Question: I want to retrieve data from firebase with authentication user. I use ListView to display the data. But it do not show up after running.

'''
public class InfoDisplayActivity extends AppCompatActivity {
private ListView listViewINFO;
DatabaseReference databaseReference;
FirebaseAuth firebaseAuth;
List<UserInformation> infoList;
@Override
protected void onCreate(Bundle savedInstanceState) {
super.onCreate(savedInstanceState);
setContentView(R.layout.activity_info_display);
listViewINFO = findViewById(R.id.listViewINFO);
firebaseAuth = FirebaseAuth.getInstance();
if (firebaseAuth.getCurrentUser() == null){
finish();
startActivity(new Intent(this,RegisterActivity.class));
}
//FirebaseUser user = firebaseAuth.getCurrentUser();
infoList = new ArrayList<>();
}
@Override
protected void onStart() {
super.onStart();
databaseReference = FirebaseDatabase.getInstance().getReference("User Information");
FirebaseUser user = firebaseAuth.getCurrentUser();
String UserID = user.getUid();
databaseReference.child("User Information").child(UserID).addListenerForSingleValueEvent(new ValueEventListener() {
@Override
public void onDataChange(@NonNull DataSnapshot dataSnapshot) {
for (DataSnapshot INFOSnapshot : dataSnapshot.getChildren()){
UserInformation userInfo = INFOSnapshot.getValue(UserInformation.class);
infoList.add(userInfo);
}
UserInfoAdapter userInfoAdapter = new UserInfoAdapter(InfoDisplayActivity.this, infoList);
listViewINFO.setAdapter(userInfoAdapter);
}
@Override
public void onCancelled(@NonNull DatabaseError databaseError) {
}
});
}
}
'''
I follow <URL> tutorial on YouTube.
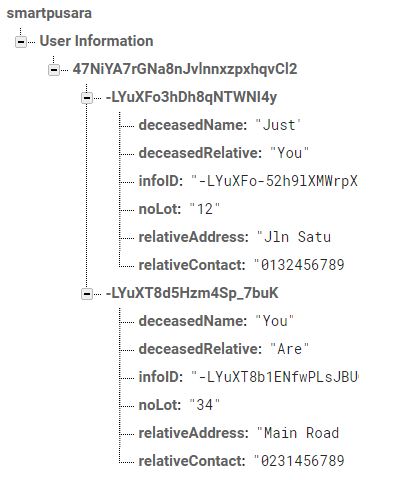
Answer: The problem in your code is that you are using the 'User Information' reference twice. Once when declaring the 'databaseReference' object:
'''
databaseReference = FirebaseDatabase.getInstance().getReference("User Information");
// ^
'''
And second when you attach the listener:
'''
databaseReference.child("User Information").child(UserID).addListenerForSingleValueEvent(/* ... */);
// ^
'''
To solve this, simply remove '.child("User Information")' from the above line of code:
'''
databaseReference.child(UserID).addListenerForSingleValueEvent(/* ... */);
'''